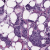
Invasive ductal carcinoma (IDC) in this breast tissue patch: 1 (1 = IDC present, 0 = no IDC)